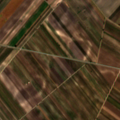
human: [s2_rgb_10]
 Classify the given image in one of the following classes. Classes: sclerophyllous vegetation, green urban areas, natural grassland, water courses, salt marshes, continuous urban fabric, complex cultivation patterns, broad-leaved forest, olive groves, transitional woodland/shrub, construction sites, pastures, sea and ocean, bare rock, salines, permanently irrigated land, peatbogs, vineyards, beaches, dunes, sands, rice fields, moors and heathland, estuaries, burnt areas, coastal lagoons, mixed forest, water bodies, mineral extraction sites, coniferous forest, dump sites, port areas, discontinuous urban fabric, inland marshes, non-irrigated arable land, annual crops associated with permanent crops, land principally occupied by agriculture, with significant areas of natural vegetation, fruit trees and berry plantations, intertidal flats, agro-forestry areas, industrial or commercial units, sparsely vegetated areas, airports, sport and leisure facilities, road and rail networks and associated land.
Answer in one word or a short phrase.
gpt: non-irrigated arable land, vineyards